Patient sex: F
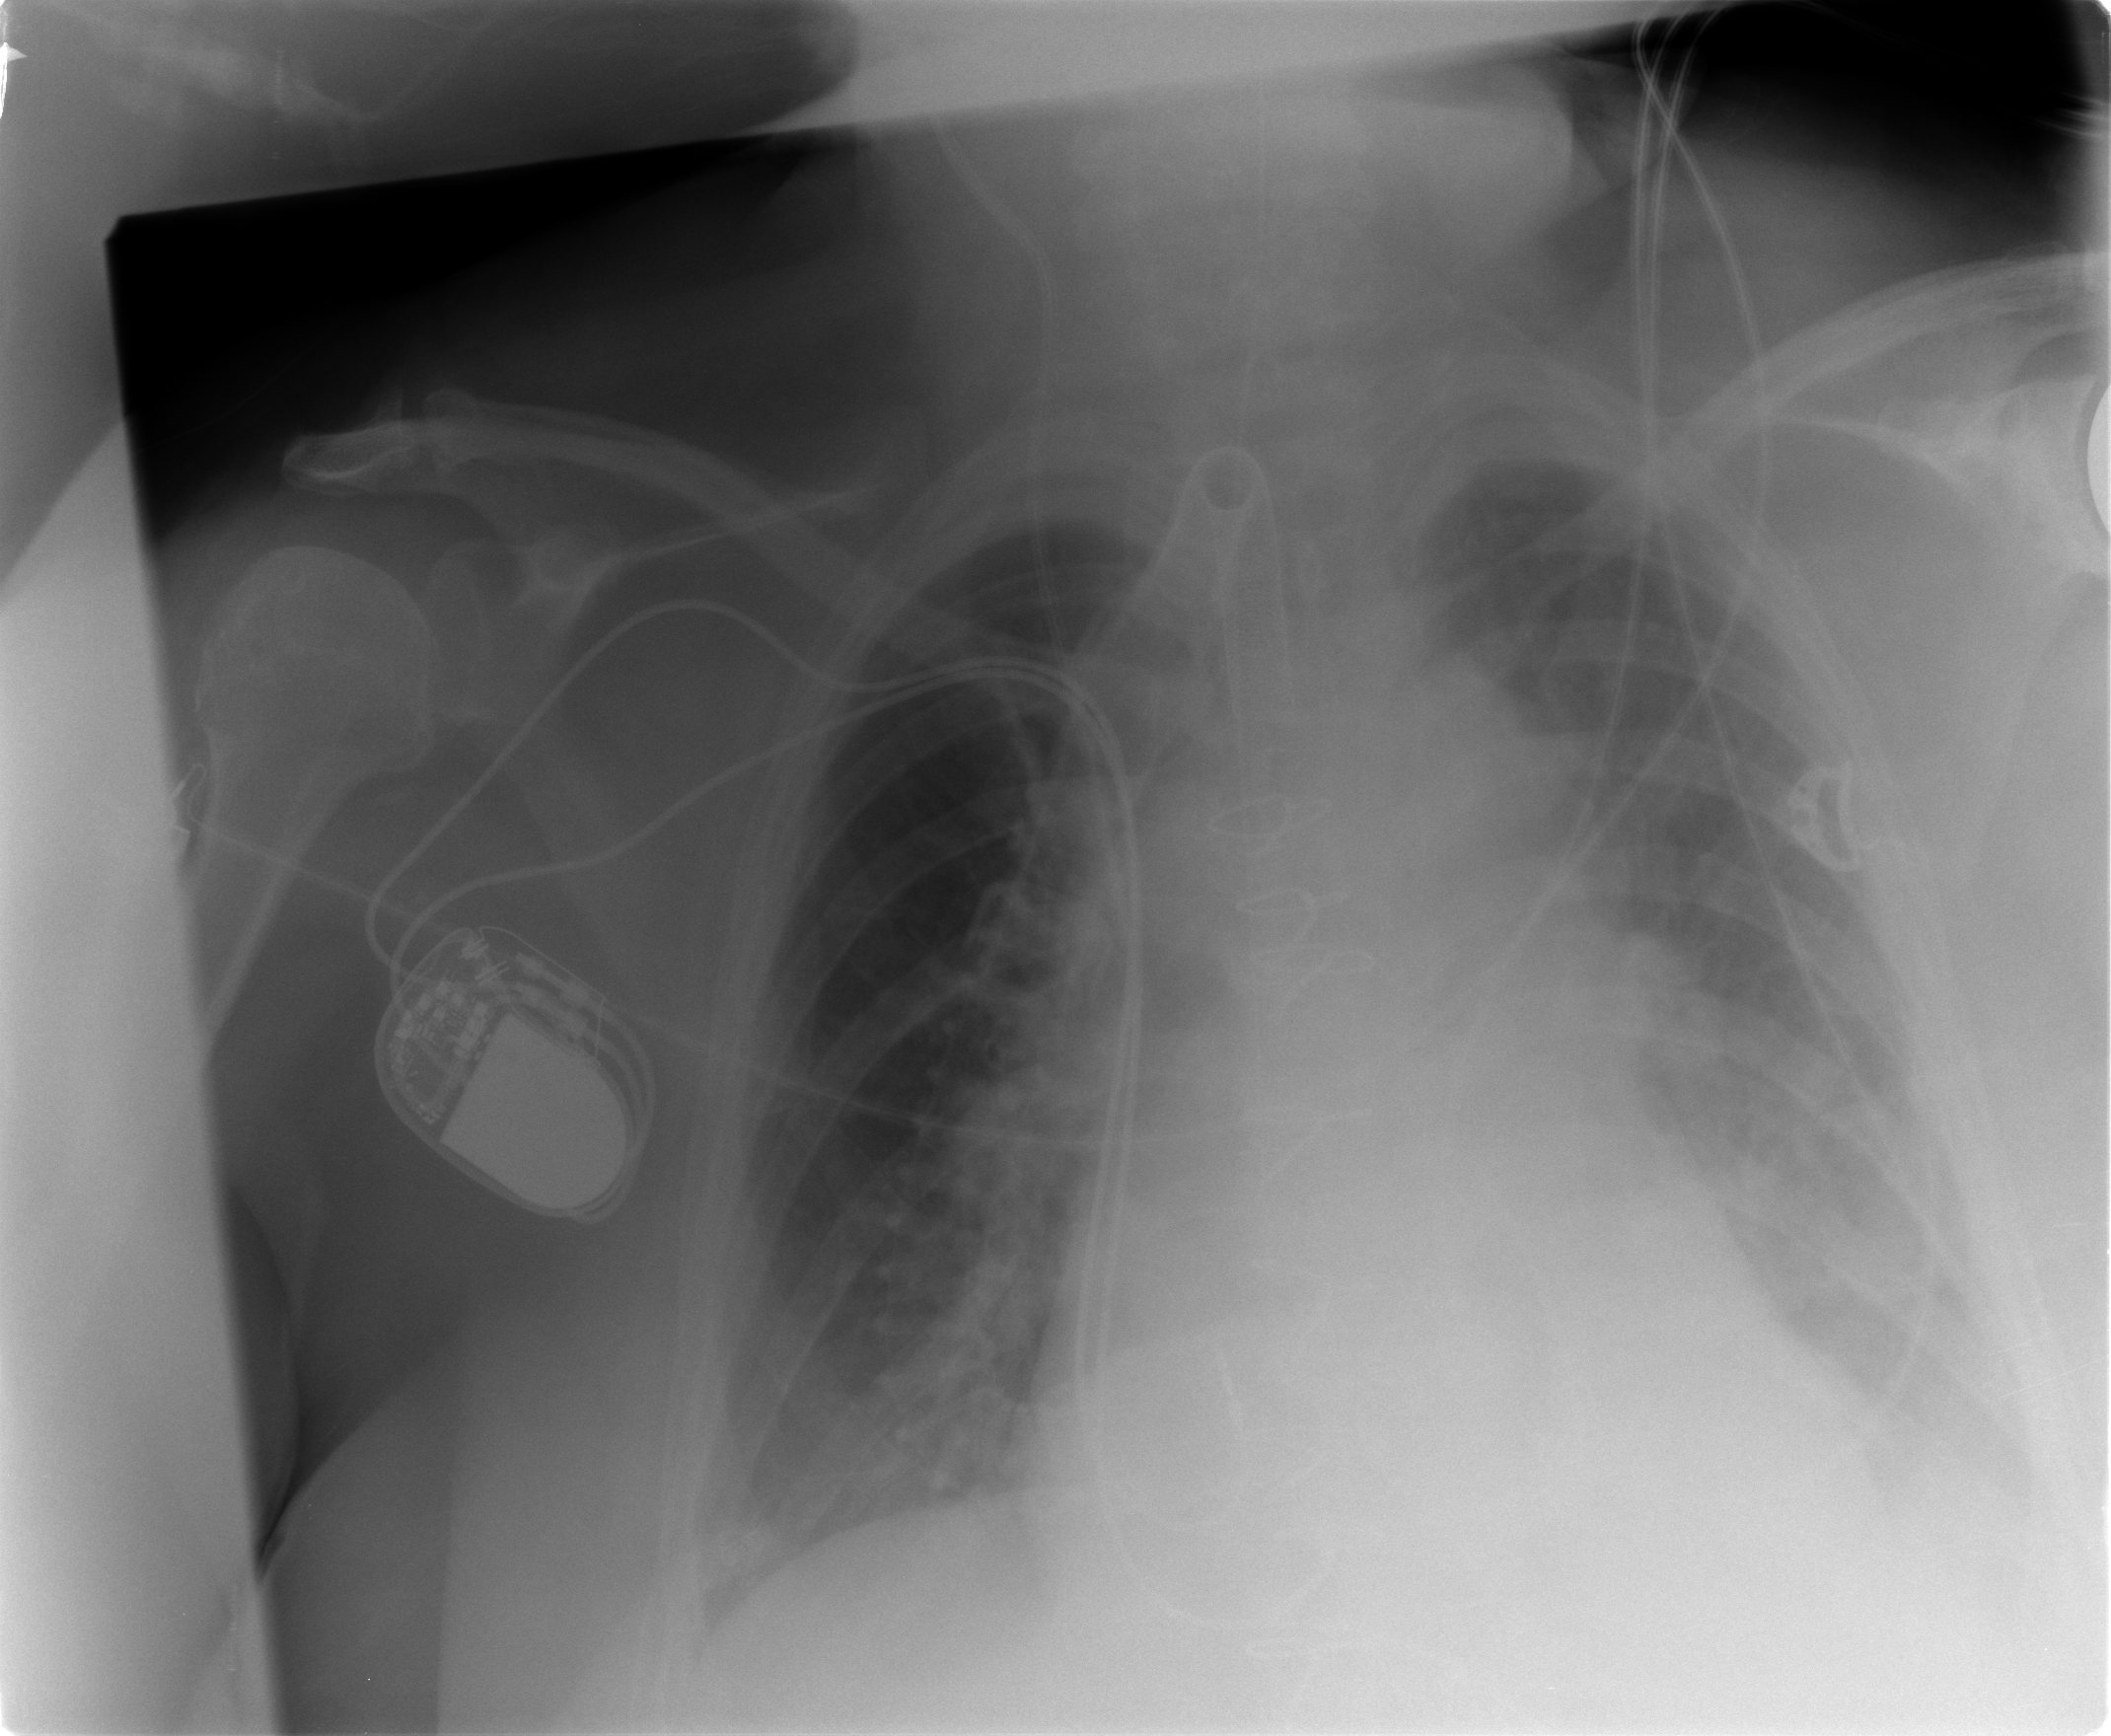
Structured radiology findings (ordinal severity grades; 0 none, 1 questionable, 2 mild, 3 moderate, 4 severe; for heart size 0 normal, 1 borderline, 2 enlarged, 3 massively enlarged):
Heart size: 2
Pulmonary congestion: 2
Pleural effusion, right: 1
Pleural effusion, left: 2
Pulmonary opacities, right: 1
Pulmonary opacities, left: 0
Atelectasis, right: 2
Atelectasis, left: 2